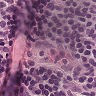
Metastatic tissue present: no